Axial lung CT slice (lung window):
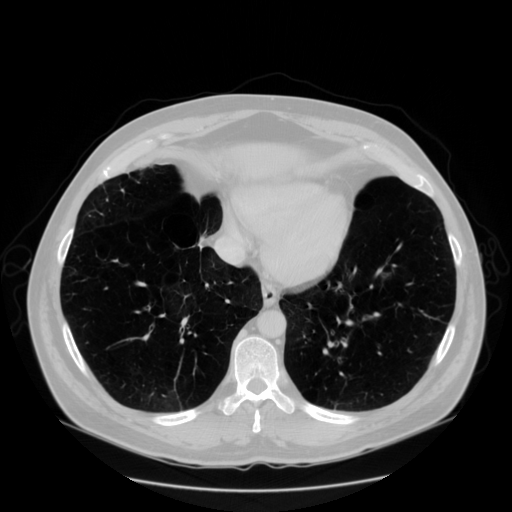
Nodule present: no